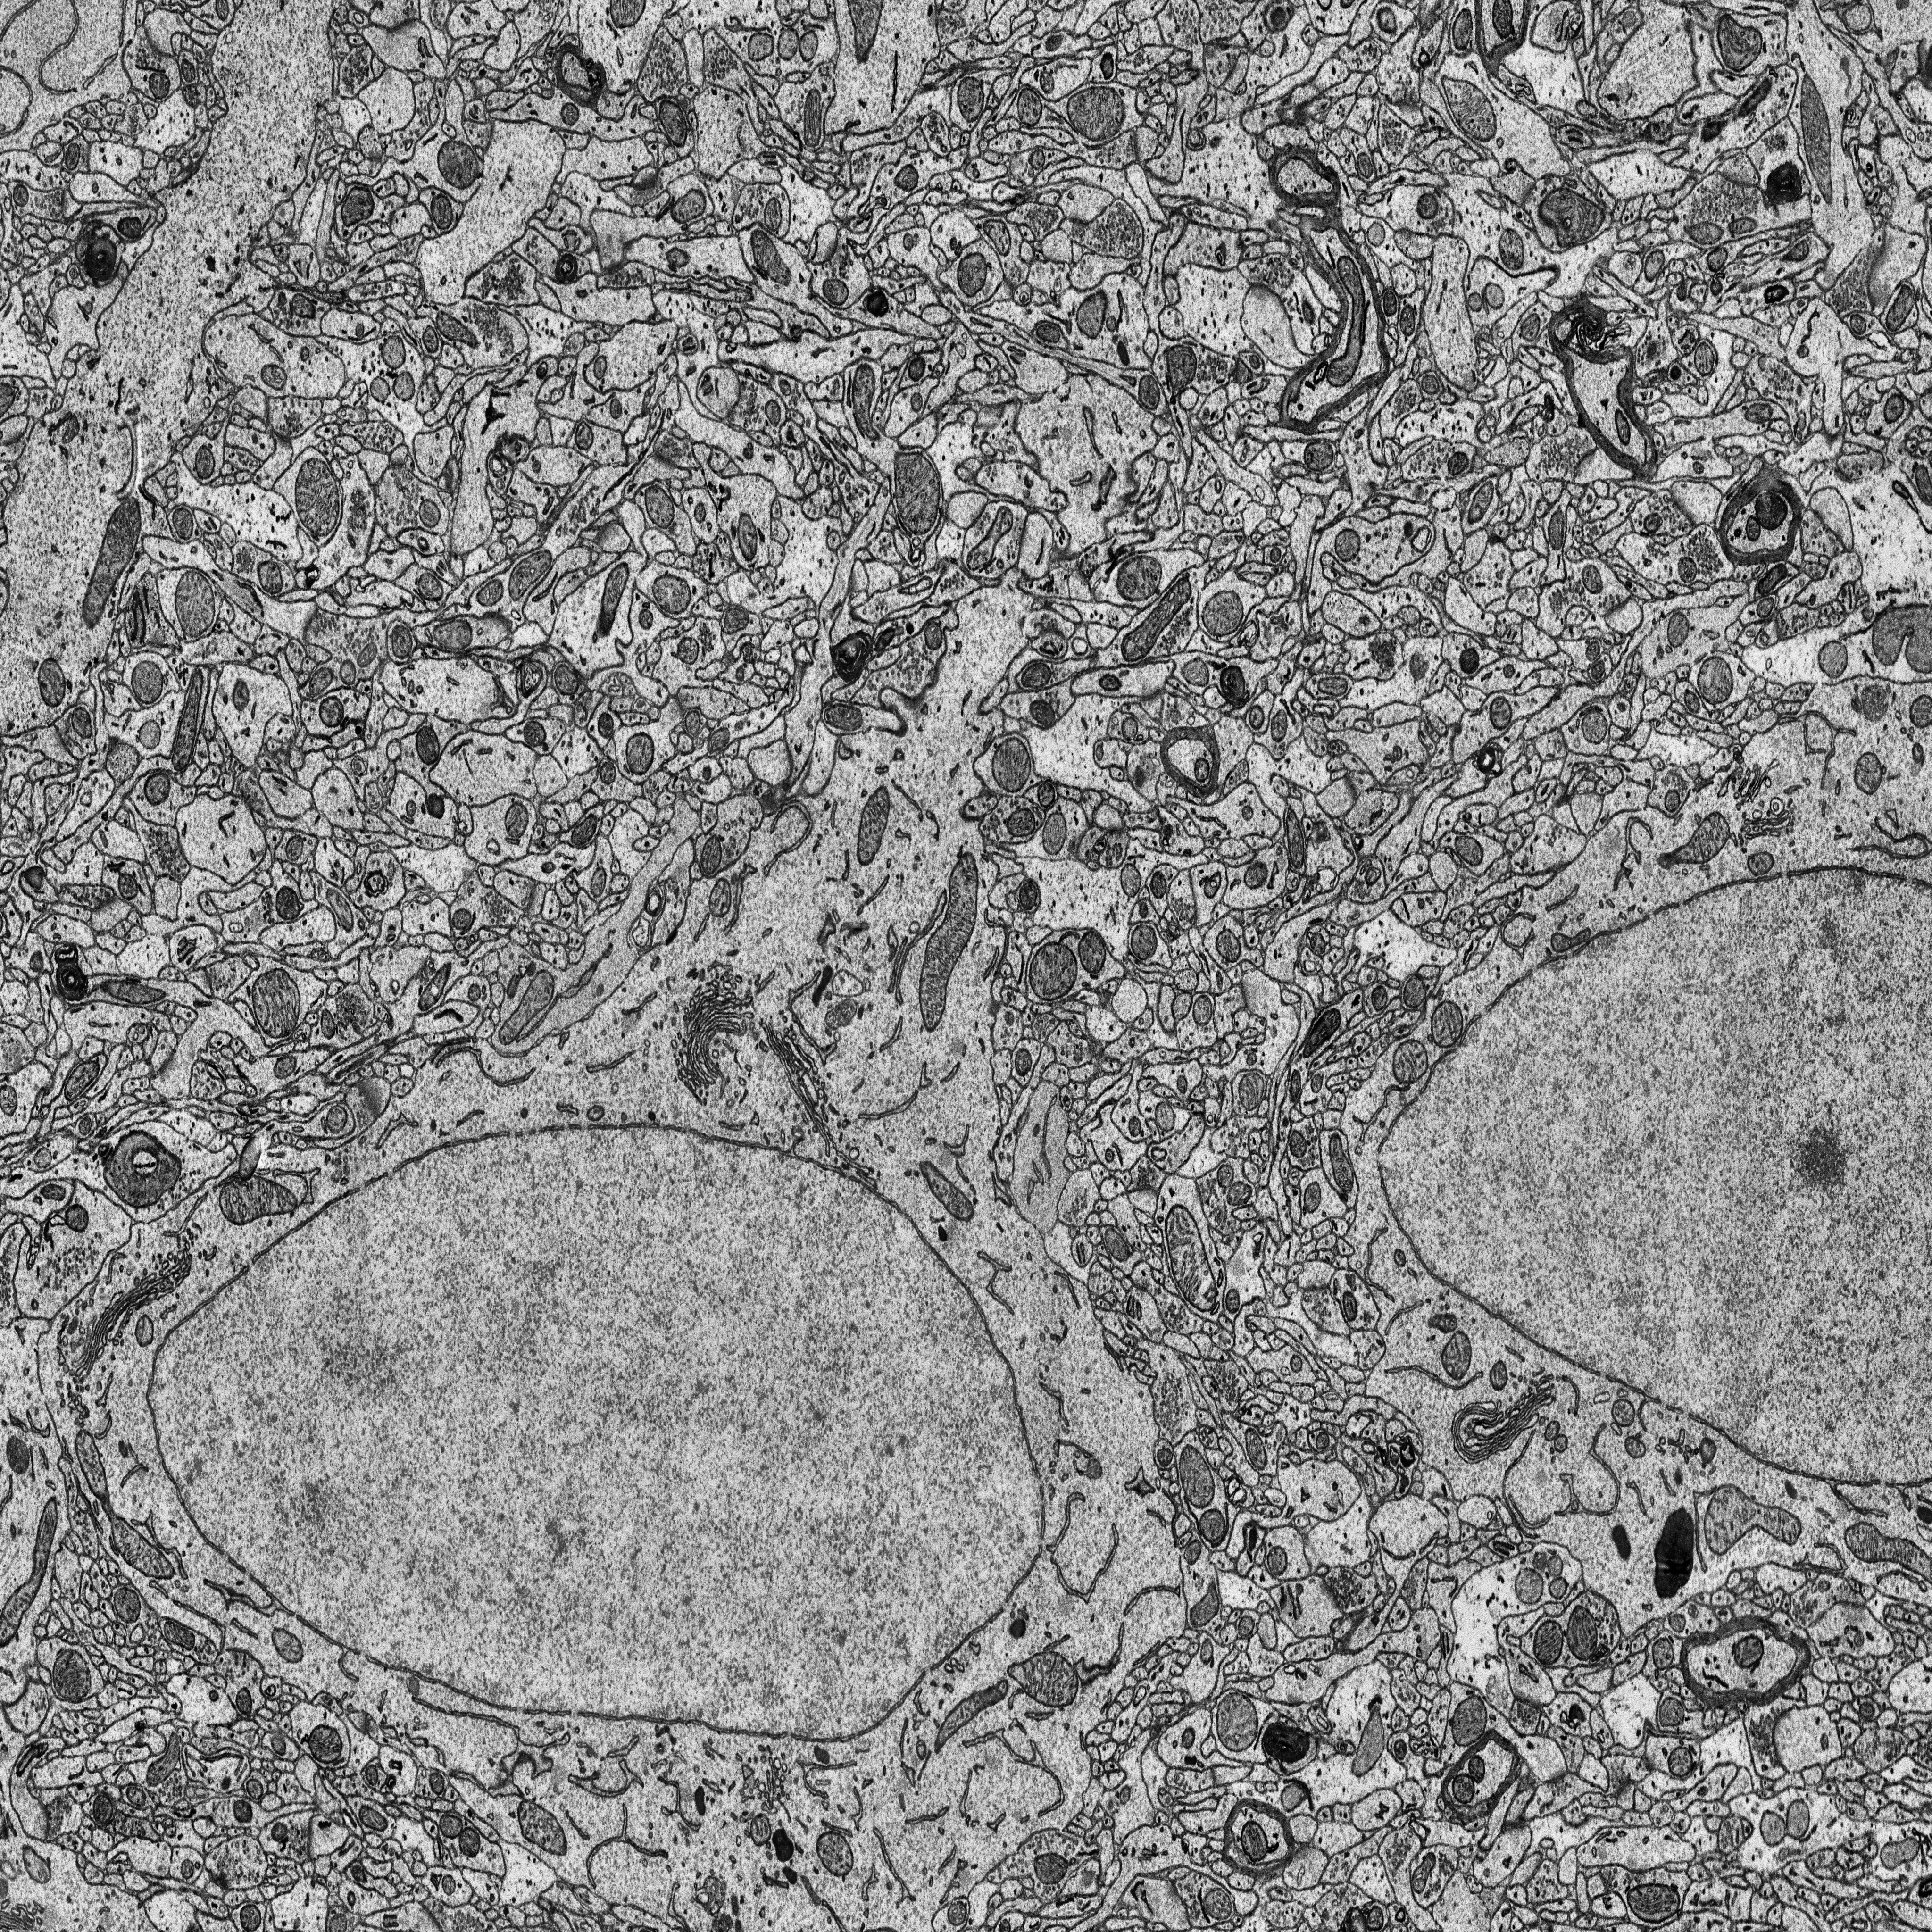
Electron microscopy slice of rat cortex tissue
Slice depth (z): 363
Mitochondria instances in slice: 357